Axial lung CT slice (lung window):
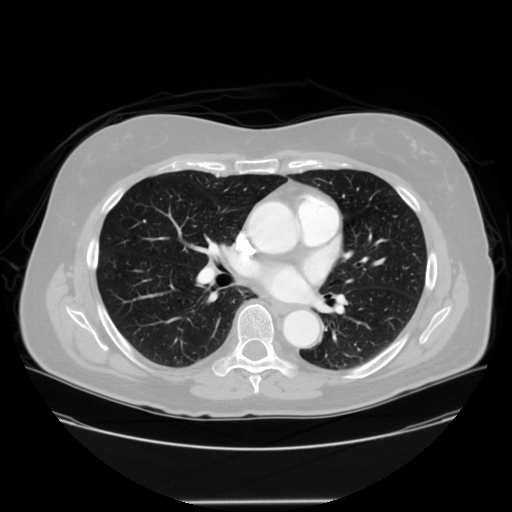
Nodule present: no